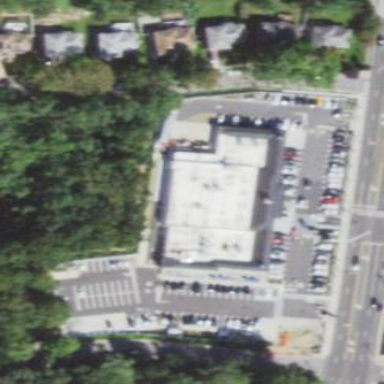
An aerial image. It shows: Retail area.